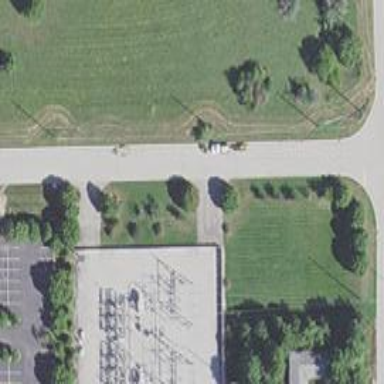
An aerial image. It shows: Power substation.